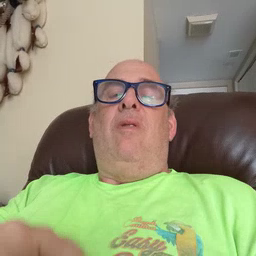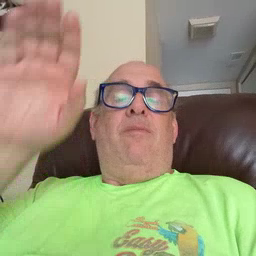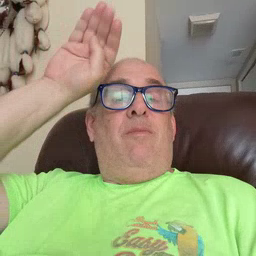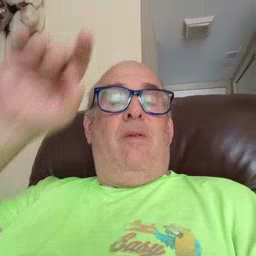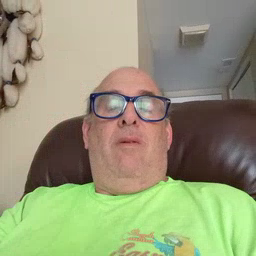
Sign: donkey